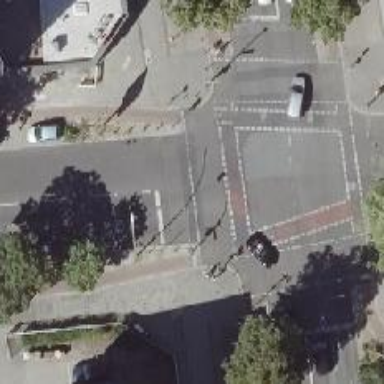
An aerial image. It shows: Asphalt road with separate sidewalk and cycle track. The road is primary highway.